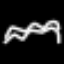
Label: squiggle